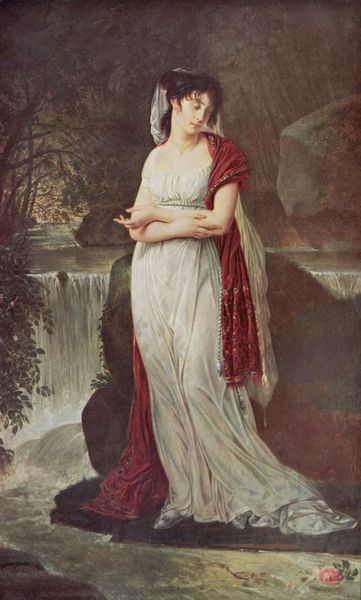
Titel: Portrait de Christine Boyer
Künstler: Baron Antoine Jean Gros
Standort: Paris
Institution: Musée du Louvre
Schlagwörter: baum, blau, blätter, dunkel, felsen, gemälde, hand, himmel, kopf, laub, schatten, umhang, wasser, weiß, bäume, fluss, grün, landschaft, mädchen, see, ufer, äste, abend, ausschnitt, blume, braun, finger, frankreich, frau, frisur, grau, haar, hell, kleid, licht, nacht, profil, schwarz, szene, ölbild, blick, blüte, dame, gras, gürtel, rasen, rose, rot, schal, schleier, tuch, haube, muster, jung, arm, arme, augen, blass, falten, gesicht, stehen, stein, steine, bildnis, blicken, hände, portrait, porträt, öl, ast, bach, ferne, natur, stamm, strauch, zweige, busch, einsam, insel, gewand, gold, haare, stickerei, stoff, klassizismus, dekollte, höhle, rechts, rosa, traurig, wald, wasserfall, schleppe, taille, brüste, gischt, ruhig, schuhe, fels, dunst, violett, romantik, wehr, dampf, sturm, falte, jugendstil, gesenkt, gesenkter blick, faltenwurf, allein, sinnieren, verträumt, knie, nachdenken, stola, dekolleté, geschlossen, regen, kante, fleisch, offen, schwimmen, schönheit, selbstmord, schraffur, portait, posieren, mythologie, göttin, strähne, geschlossene augen, verschränkt, sehnsucht, strudel, nymphe, versonnen, grotte, dunkle haare, griechenland, fließen, empire, spielbein, standbein, mucha, ophelia, tropfen, diana, klassisch, roter mantel, bleu, durchscheinend, weißes kleid, verschränkte arme, leidend, helle haut, kleiderfall, roste, verschränt, kisch, asserleiche, #, selbstmort, vdamwe, phelia, bl#tter, roter schal, rote stola, schlieer, steheb, verschrüänkt